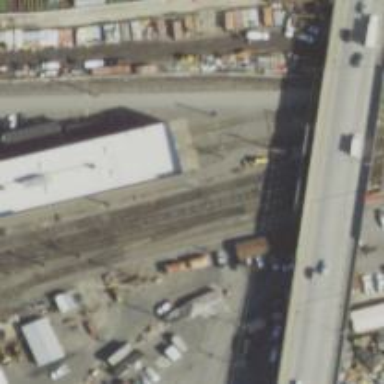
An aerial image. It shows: Railway yard with electrified contact lines. There is building passage tunnel in the service area.